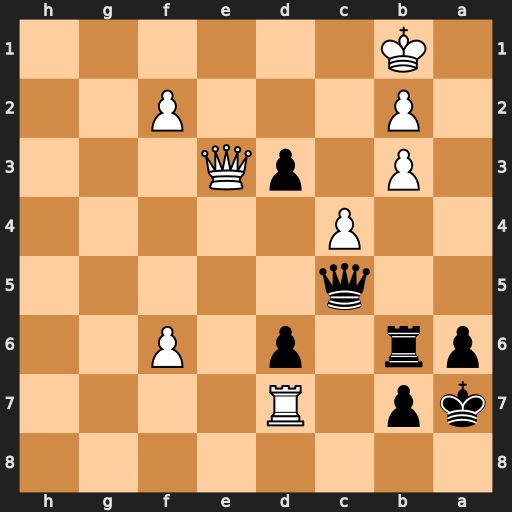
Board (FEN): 8/kp1R4/pr1p1P2/2q5/2P5/1P1pQ3/1P3P2/1K6
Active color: b
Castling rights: -
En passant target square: -
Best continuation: d2 Kc2 Qf5+ Kxd2 Qxd7